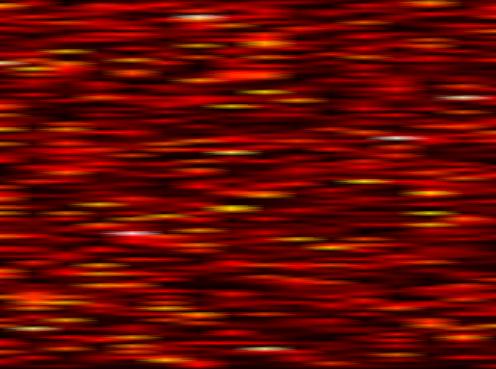
Label: FBMC